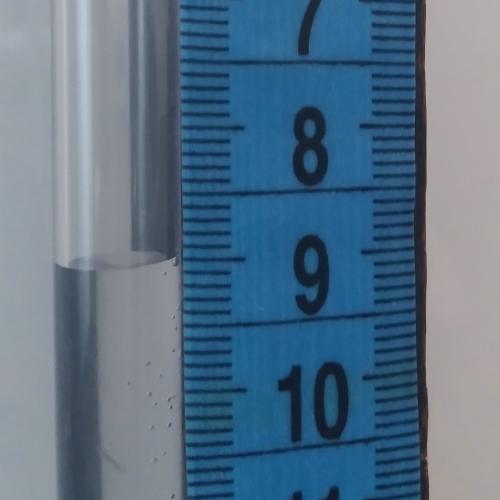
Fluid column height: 9.0 cm